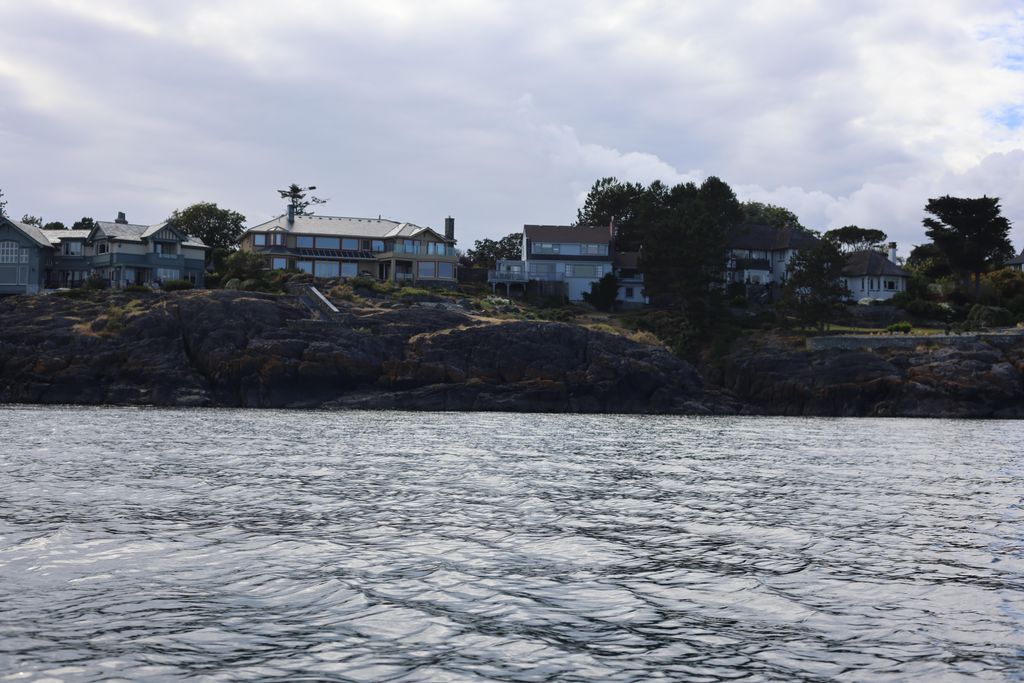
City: victoria